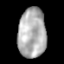
Tissue: lung
Cell type: Epithelial cells
Senescence score: 0.207
Nuclear area (px): 1359
Mean DAPI intensity: 175.716